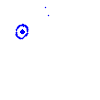
Particle: pion